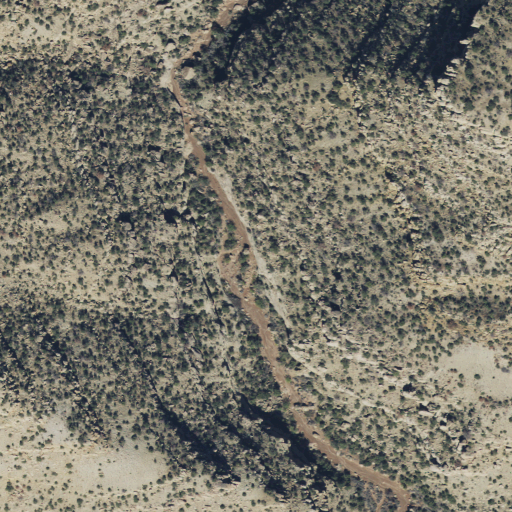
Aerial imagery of valley in Utah named Naylon Canyon containing evergreen forest, shrub, and cultivated crops